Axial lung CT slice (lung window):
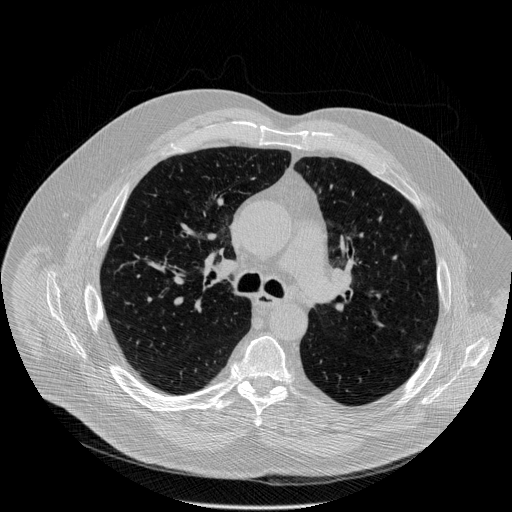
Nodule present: no